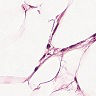
Metastatic tissue present: yes